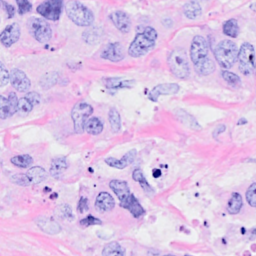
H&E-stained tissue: Breast